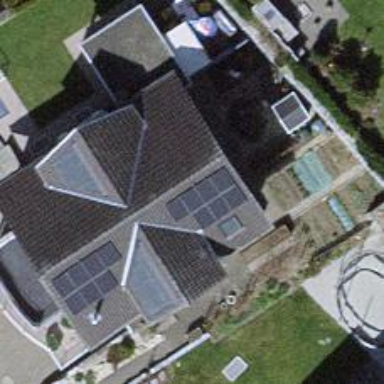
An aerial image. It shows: Solar power generator.